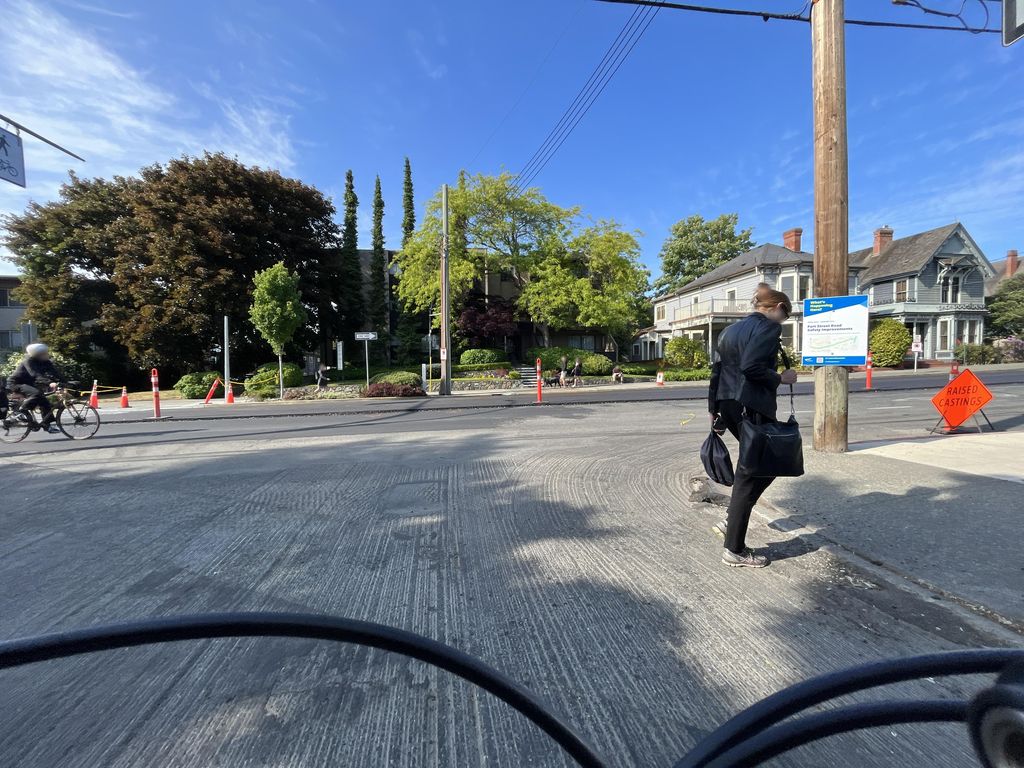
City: victoria